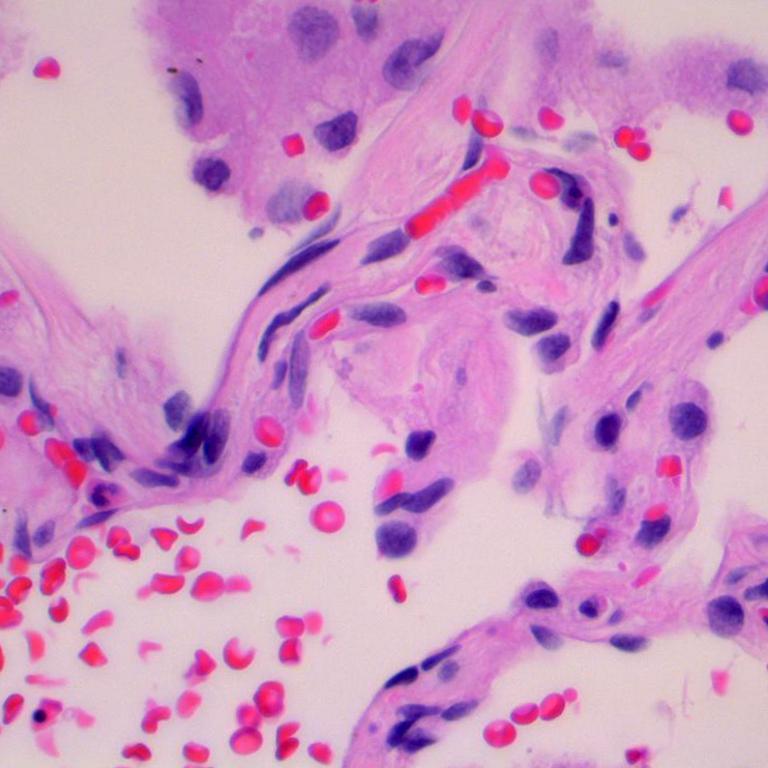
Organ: lung
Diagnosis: benign